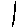
Label: line